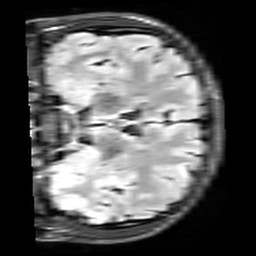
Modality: FLAIR
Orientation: coronal
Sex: male
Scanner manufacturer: siemens
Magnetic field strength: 3 T
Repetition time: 10 s
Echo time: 0.09 s